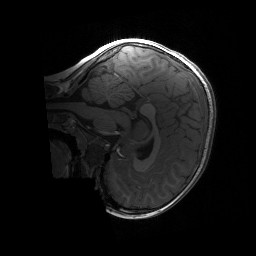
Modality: T1w
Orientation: sagittal
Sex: male
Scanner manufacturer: siemens
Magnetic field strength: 3 T
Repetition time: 1.9 s
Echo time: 0.00243 s